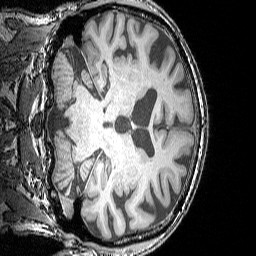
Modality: T1w
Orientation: coronal
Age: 72
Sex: male
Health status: ill
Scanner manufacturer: siemens
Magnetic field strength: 3 T
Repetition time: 1.75 s
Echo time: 0.00418 s